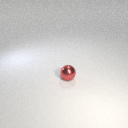
small red metal sphere